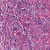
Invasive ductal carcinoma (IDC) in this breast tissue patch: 1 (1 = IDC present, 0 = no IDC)